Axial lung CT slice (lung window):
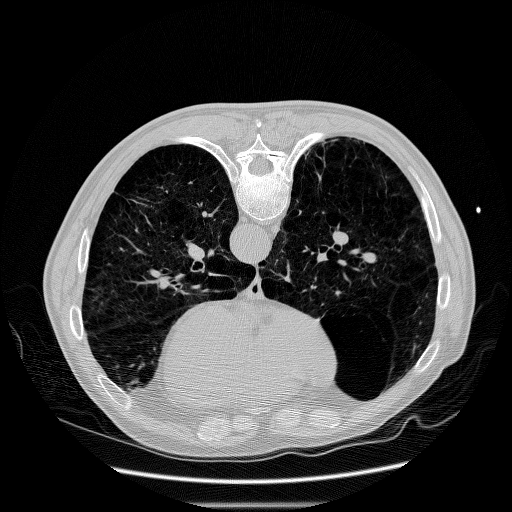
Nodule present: no